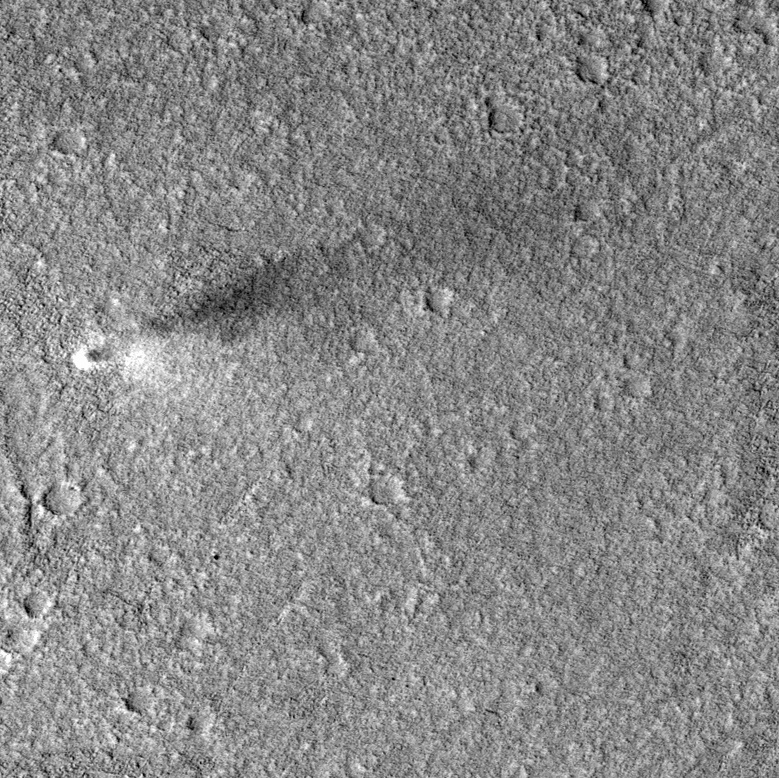
Label: dustdevil